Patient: sex M, age 43
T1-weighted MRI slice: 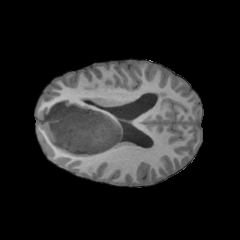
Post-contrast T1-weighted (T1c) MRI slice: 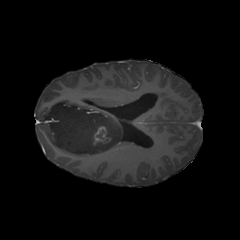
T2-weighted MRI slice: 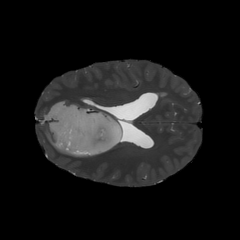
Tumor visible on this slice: yes
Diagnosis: Astrocytoma, IDH-mutant
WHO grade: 4